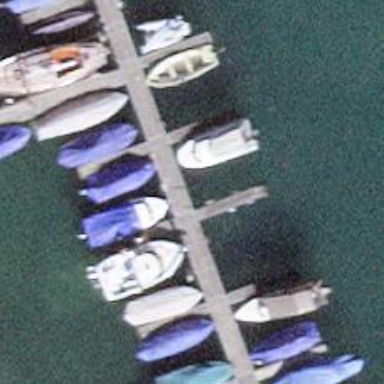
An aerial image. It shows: Man-made pier.